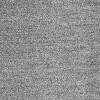
Atmospheric dust classification: dusty